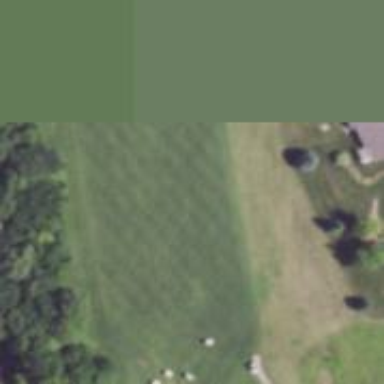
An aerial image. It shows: View of golf hole.